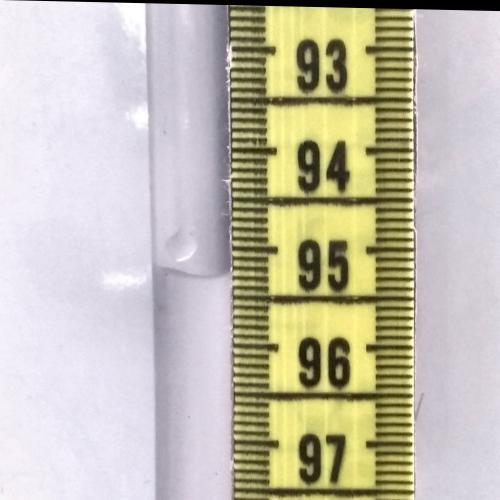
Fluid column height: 95.3 cm